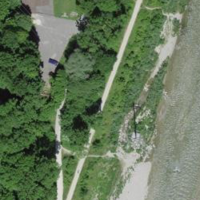
EUNIS habitat code: 56
Species observed at this site:
Clinopodium vulgare
Cirsium arvense
Circaea lutetiana
Fagus sylvatica